Question:
The picture is what I'm trying to achieve. Basicly I'm trying to make one wrapper div and be able to place a variable number of divs within it, based on the left margin to the lefternmost part of the parent wrapper.
I would like to be able to say something like:
'''
.div1 { margin-left:5%; }
.div2 { margin-left:30%; }
.div3 { margin-left:85%; }
'''
And achieve what is seen in the picture.
However, I noticed (which I had assumed would happen), that the divs are unwilling to cooperate; when I add a 'float:left', they seem to add the margins to eachother (as in div2 gets a 'margin-left:30%' in addition to its 5% left margin and its 10% width, making the div2 appear at 45% from the lefternmost part of the wrapper.
I realize I could just take into account the previous margins, and put the margin-left of div2 to 30%-15%=15% and get the right result, but I'd like to know if there's an approach to just do it with the margin-left?
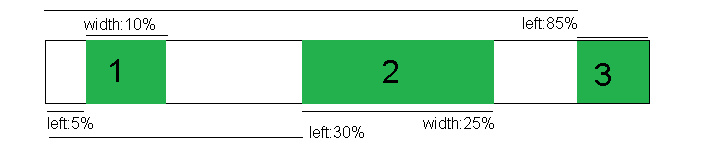
Answer: Don't float them; rather, position them absolutely at the location so that they 'overlap' in a sense; the margins will hold them apart in the way you want.
Example:
'''
.green {background-color: green; position: absolute}
.one {width:10%; margin-left:5%}
.two {width:20%; margin-left: 30%}
.three {width:10%; margin-left: 85%}
'''
Demo at:
<URL>